Question: I have following 'Kendo UI' grid. I am trying to alert the updated values from the grid. But I am getting following error
> Uncaught ReferenceError: save is not defined
How can we resolve this error and show all the updated values from the grid?
<URL>

'''
<div id="grid"></div>
<br />
<input type="button" value="Save Row" onclick="save();" />
<input type="button" value="Submit To Server" onclick="" />
<script id="gridItems" type="text/x-kendo-template">
<tr data-uid="#= uid #">
<td title="#= EmpName #">
#= EmpName #
</td>
<td title="#= Department #">
#= Department #
</td>
</tr>
</script>
'''
'''
var records = [
{
"foo": 1,
"EmpName":"A1",
"Department": "D1"
},
{
"foo": 2,
"EmpName":"A2",
"Department": "D2"
}
];
var myDataSource = new kendo.data.DataSource({
data: records,
schema: {
model: {
id: "foo",
fields: {
foo: {type: "number"},
EmpName: {type: "string"},
Department: {type: "string"}
}
}
}
});
var grid = $("#grid").kendoGrid({
dataSource: myDataSource,
columns: ["EmpName", "Department"],
editable: "inline",
selectable: "row",
rowTemplate: kendo.template($("#gridItems").html()),
dataBound: function()
{
//Click on each row
$("#grid tbody tr").on("click", function(e)
{
if (!$(this).hasClass('k-grid-edit-row'))
{
//Make the row editable
$("#grid").data("kendoGrid").editRow($(this));
}
});
}
}).data("kendoGrid");
function save()
{
var row = $("#grid tbody").find(".k-grid-edit-row");
if(row.length == 1)
{
$("#grid").data("kendoGrid").saveRow(row);
}
var updatedData = grid.dataSource.data();
alert(updatedData.length);
for (var i = 0; i < updatedData.length; i++)
{
var dataitem = updatedData[i].EmpName;
alert(dataitem);
}
}
'''
1. Grid / Batch editing
2. Kendoui Grid Editing Tips and tricks
3. Row-Template
4. Pop-up Data Editing
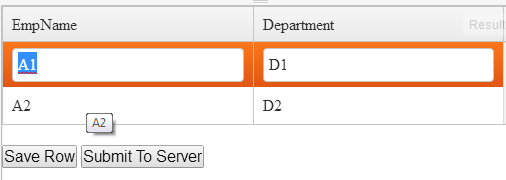
Answer: Bind the click function like this rather than used inline
'''
<input type="button" id="saveVal" value="Save Row" />
$('#saveVal').click(function (){
save();
});
'''
<URL>
put your script after your dom is ready,
<URL>